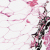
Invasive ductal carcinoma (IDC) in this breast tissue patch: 0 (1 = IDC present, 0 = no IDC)